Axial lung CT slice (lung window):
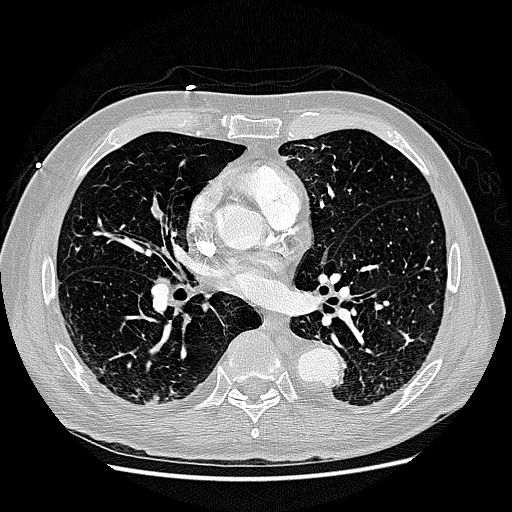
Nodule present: no